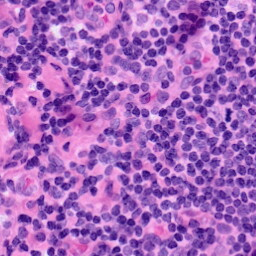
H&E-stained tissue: LymphNode